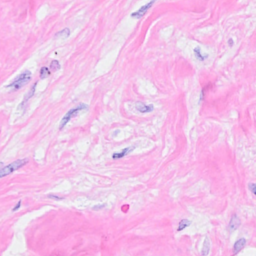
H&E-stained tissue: Breast